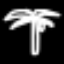
Label: palm tree